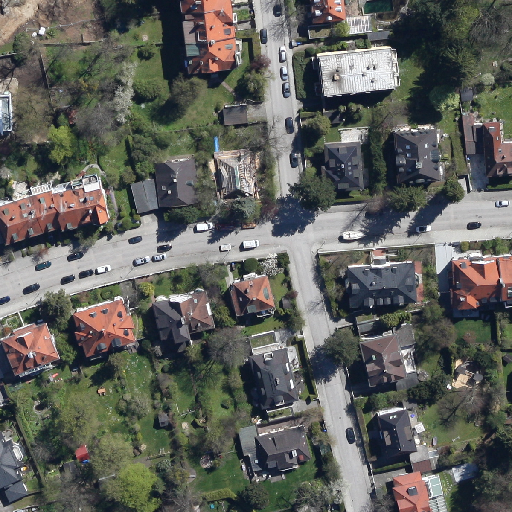
Referring expression: vehicle